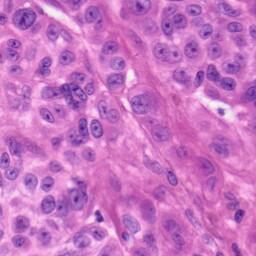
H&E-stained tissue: Skin